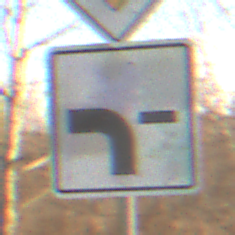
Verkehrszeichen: VerlaufVorfahrtsstrasse6
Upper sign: Vorfahrtsstrasse
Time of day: SunriseSunset
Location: Outdoor (Nature)
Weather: PartlyCloudy
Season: NotSpecified
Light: Natural